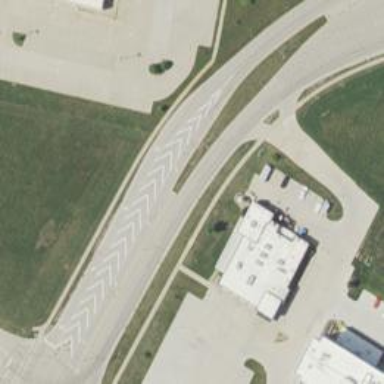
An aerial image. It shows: Road marking of gore chevron.